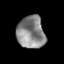
Tissue: prostate
Cell type: Epithelial cells
Senescence score: 0.333
Nuclear area (px): 885
Mean DAPI intensity: 135.46